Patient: sex M, age 35
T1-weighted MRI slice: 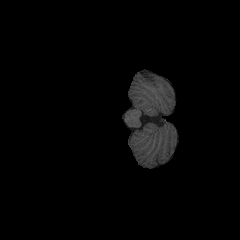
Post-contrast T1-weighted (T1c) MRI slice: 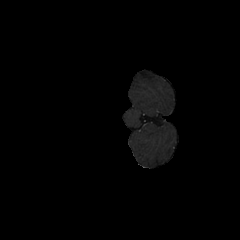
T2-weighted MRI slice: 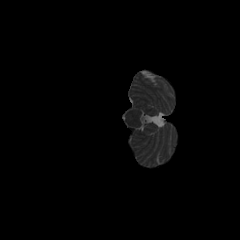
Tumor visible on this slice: no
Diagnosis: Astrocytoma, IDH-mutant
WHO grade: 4